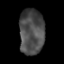
Tissue: lung
Cell type: Epithelial cells
Senescence score: 0.147
Nuclear area (px): 1114
Mean DAPI intensity: 75.969